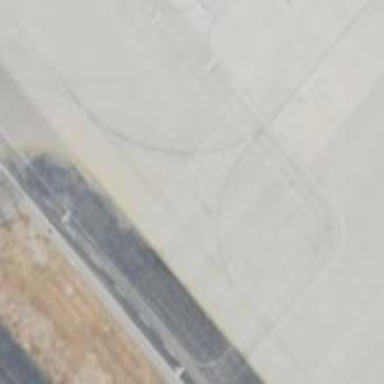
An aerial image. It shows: Image of taxiway at airport.